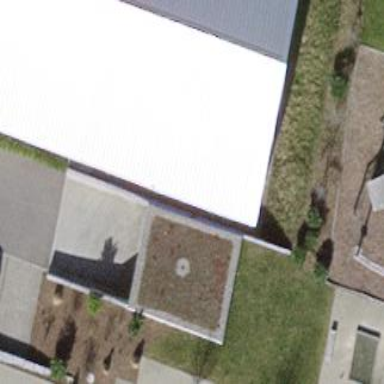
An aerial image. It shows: Garage building.